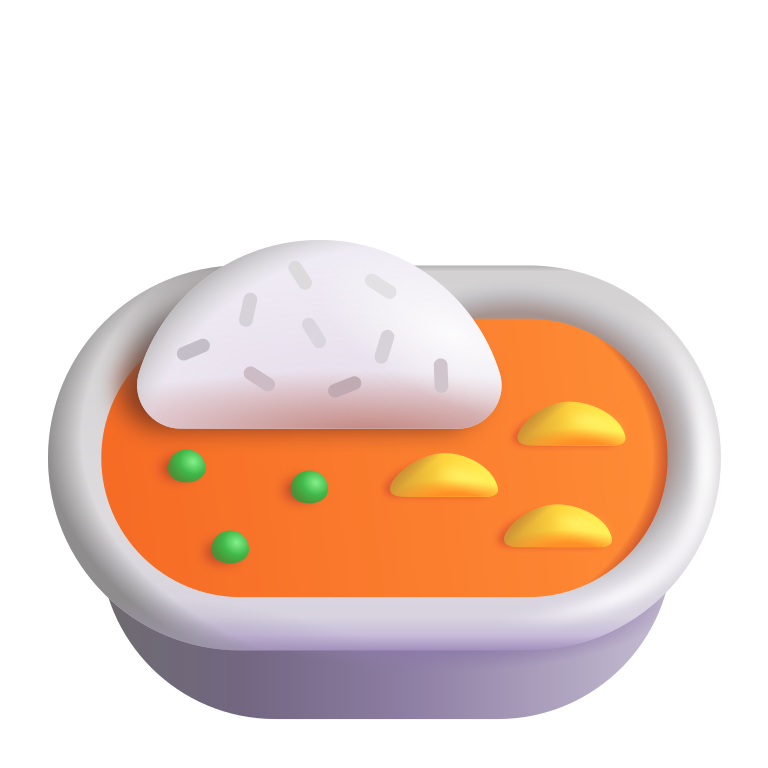
curry rice color